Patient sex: M
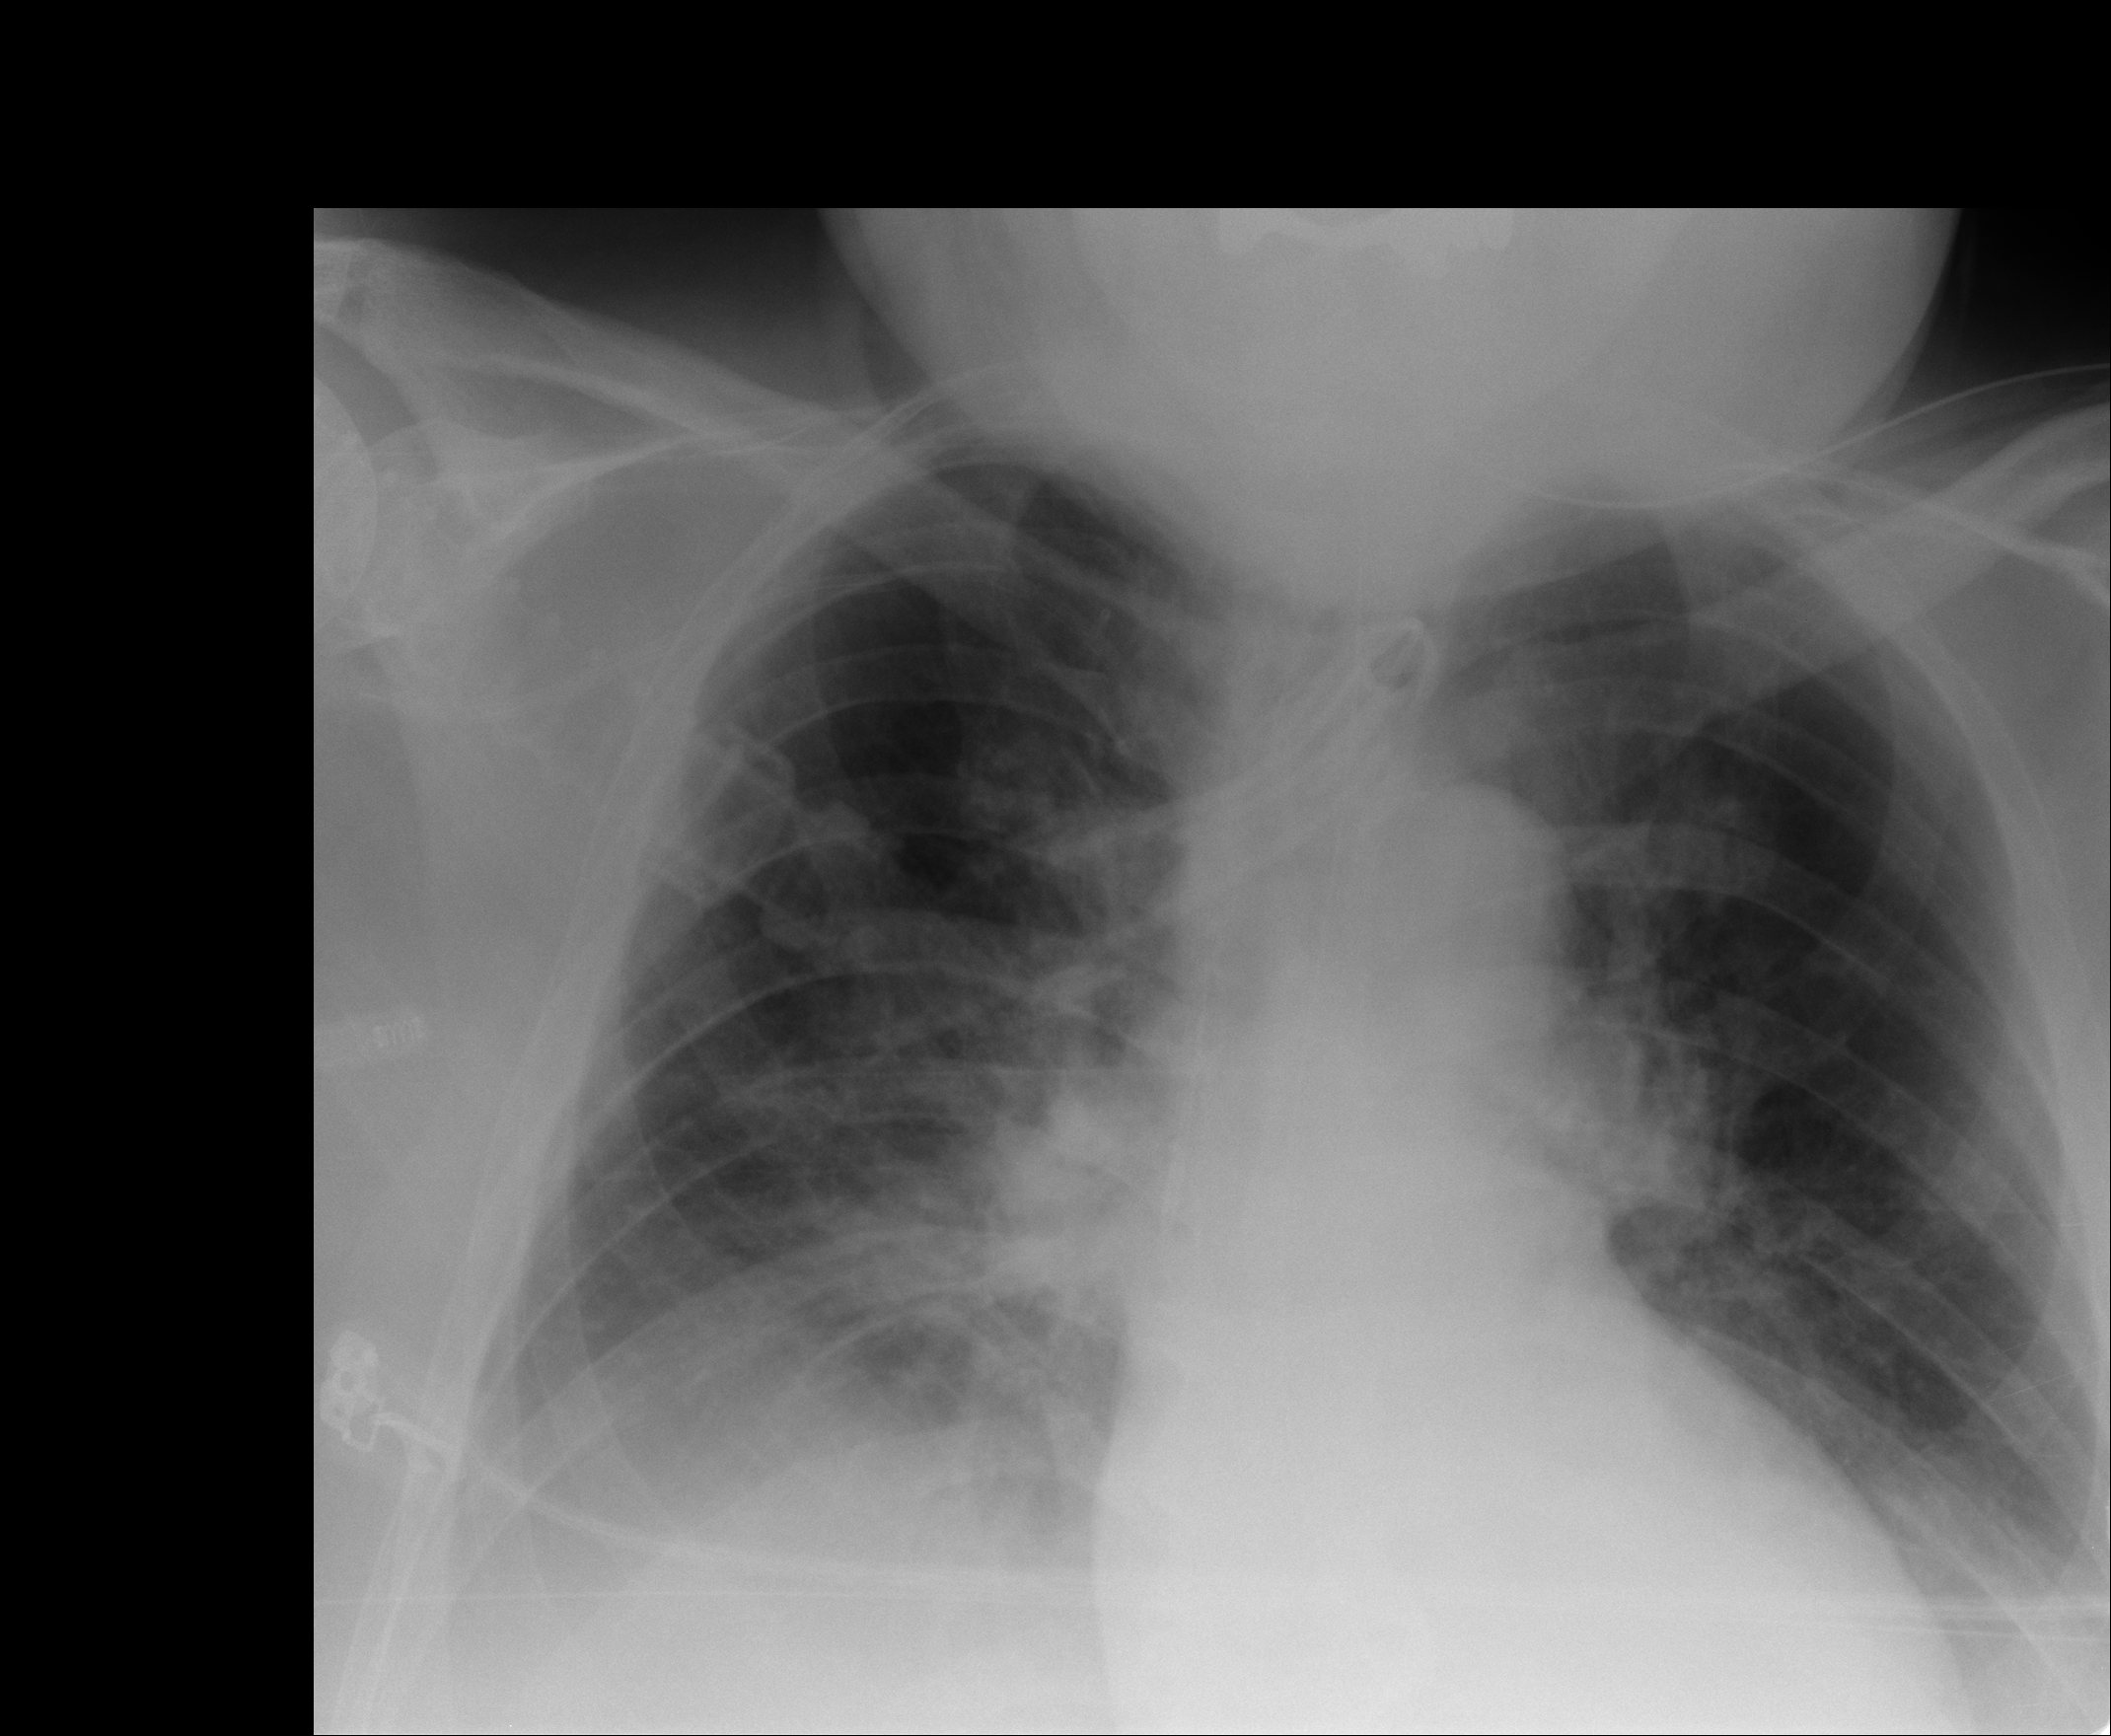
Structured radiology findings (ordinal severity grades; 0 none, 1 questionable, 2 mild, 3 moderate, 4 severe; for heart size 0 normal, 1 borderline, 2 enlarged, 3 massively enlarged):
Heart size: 2
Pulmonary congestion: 3
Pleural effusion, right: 3
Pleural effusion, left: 2
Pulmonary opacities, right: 0
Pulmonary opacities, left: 0
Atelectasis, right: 3
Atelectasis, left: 2